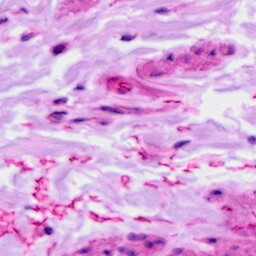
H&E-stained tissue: Ovarian